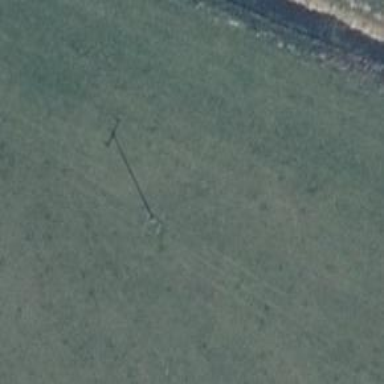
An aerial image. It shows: Minor power line.